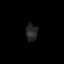
Tissue: skin
Cell type: Epithelial cells
Senescence score: 0.2195
Nuclear area (px): 185
Mean DAPI intensity: 39.741